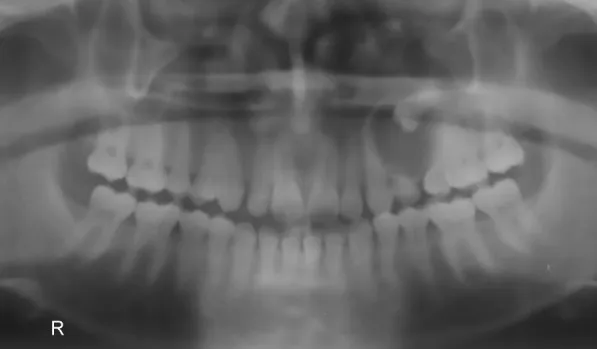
Preoperative orthopantomograph.
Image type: radiology (x_ray)